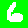
Digit: 6